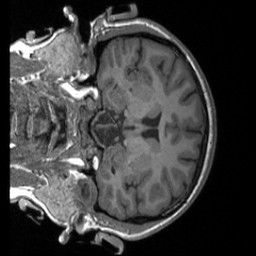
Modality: T1w
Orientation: coronal